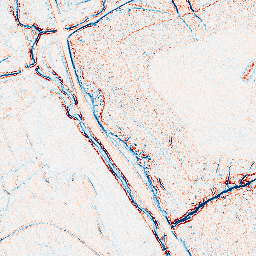
Category: edge_preserving
Decomposition family: bilateral
Decomposition parameters: d: 5
sigma_color: 50
sigma_space: 25
Upsampling method: bicubic
Upsampling parameters: scale: 8
Upsampling scale: 8